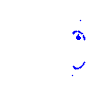
Particle: electron